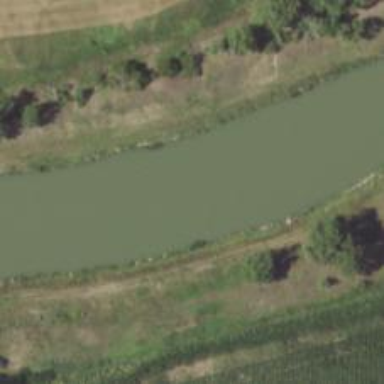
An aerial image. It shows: Canal.